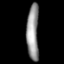
Tissue: lung
Cell type: Epithelial cells
Senescence score: 0.1398
Nuclear area (px): 665
Mean DAPI intensity: 148.42